Aerial crown-view tile of a tropical tree (Barro Colorado Island, Panama), acquired 20250124:
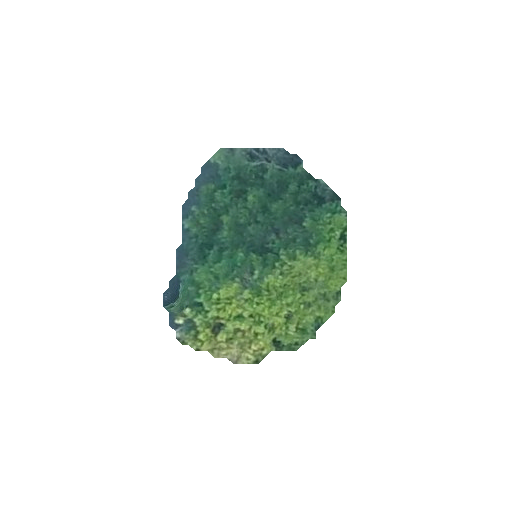
Species: Cassipourea elliptica
GBIF accepted scientific name: Cassipourea elliptica
Crown area: 45.213 m²